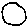
Label: circle